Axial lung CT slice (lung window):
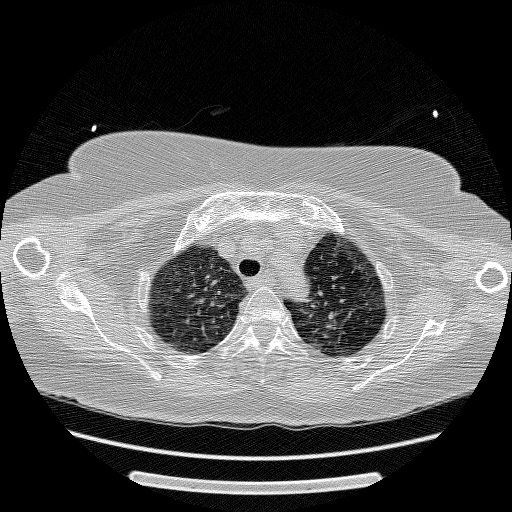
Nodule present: no